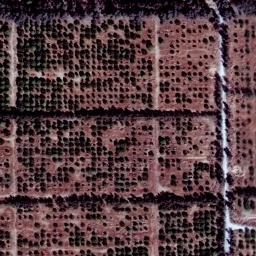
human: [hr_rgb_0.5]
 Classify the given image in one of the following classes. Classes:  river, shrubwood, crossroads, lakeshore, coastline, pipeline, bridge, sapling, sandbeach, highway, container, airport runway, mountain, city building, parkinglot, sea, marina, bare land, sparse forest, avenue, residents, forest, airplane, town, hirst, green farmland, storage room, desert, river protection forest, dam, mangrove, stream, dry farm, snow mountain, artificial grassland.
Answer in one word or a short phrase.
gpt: dry farm